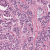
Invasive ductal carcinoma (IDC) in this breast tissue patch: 1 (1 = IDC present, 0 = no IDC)